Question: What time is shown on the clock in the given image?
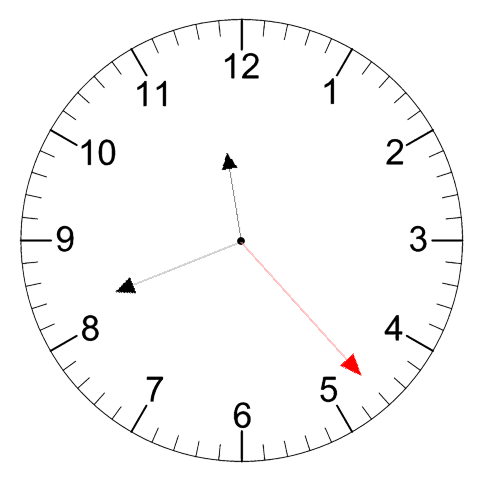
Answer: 11:41:23